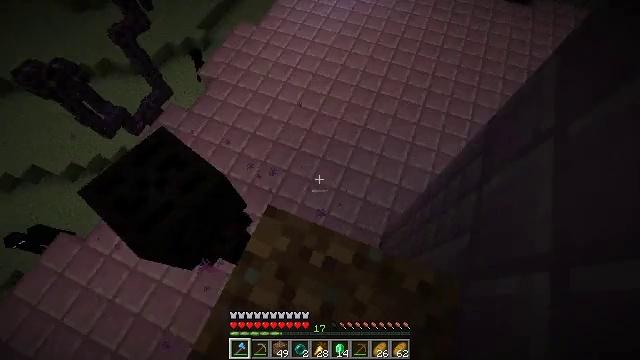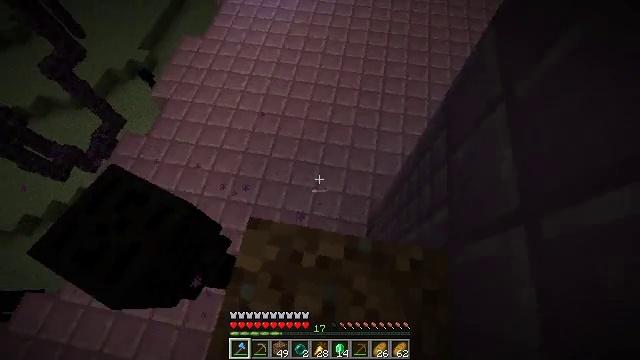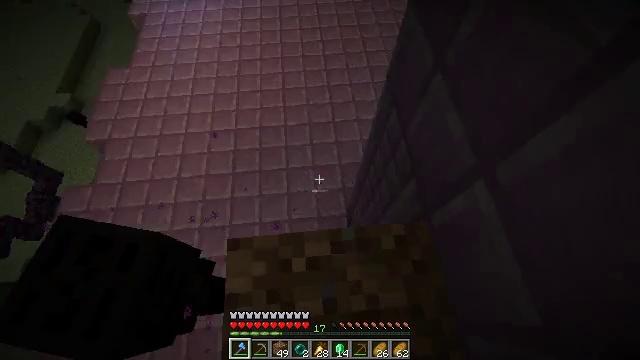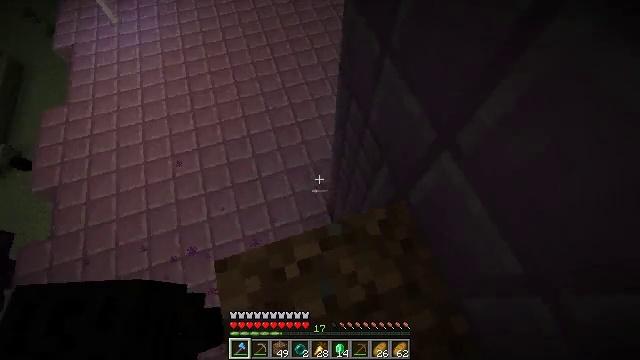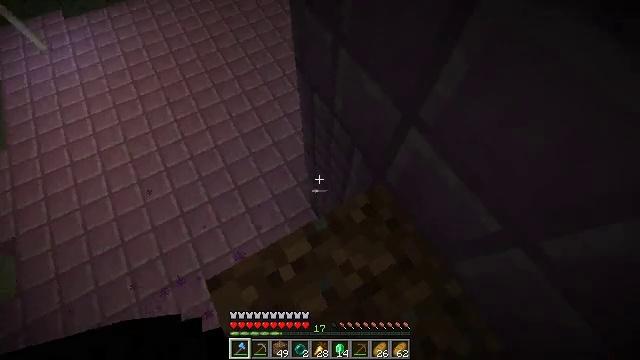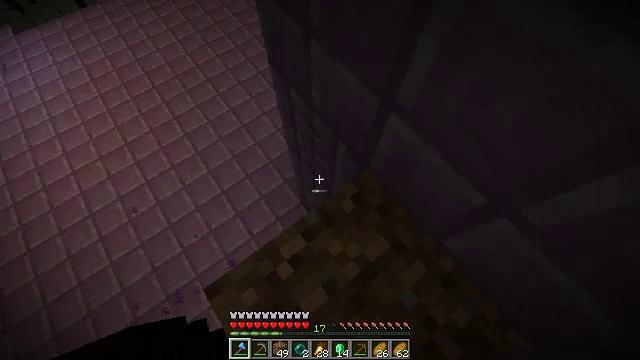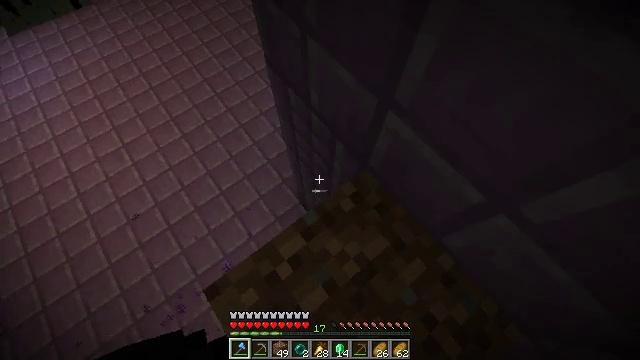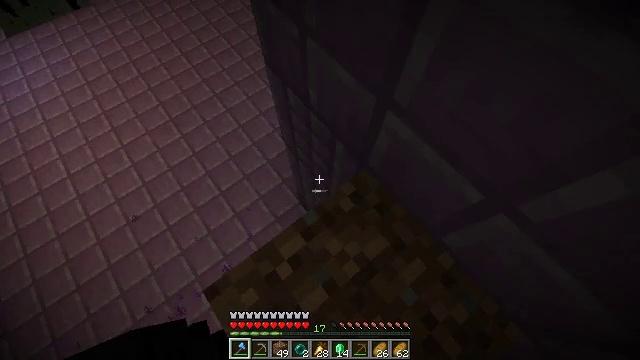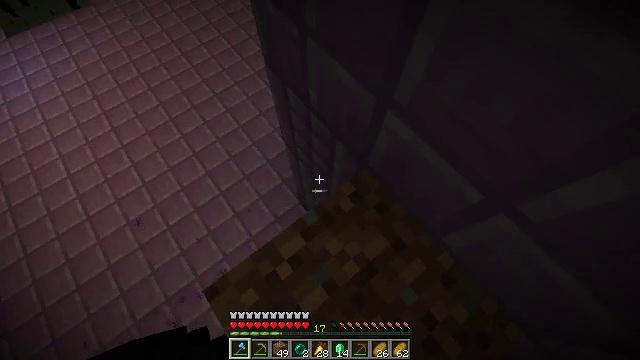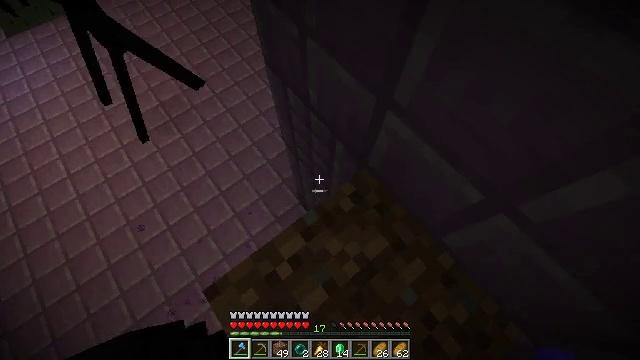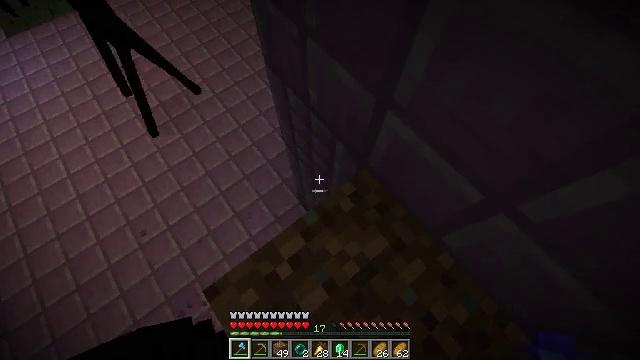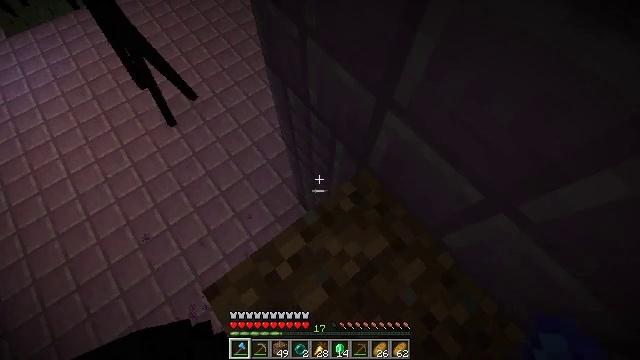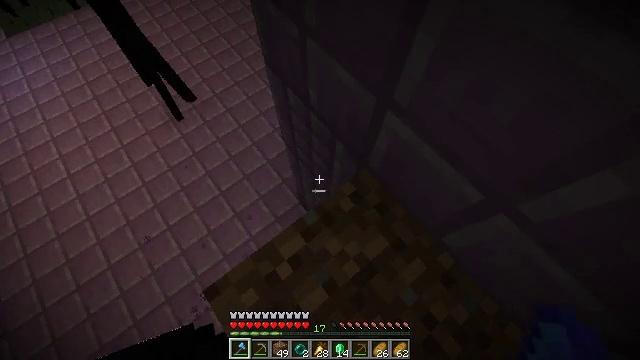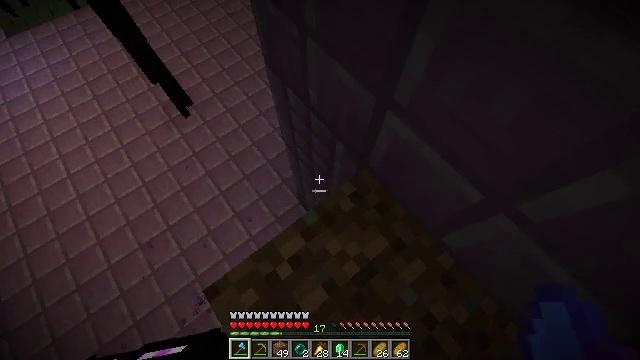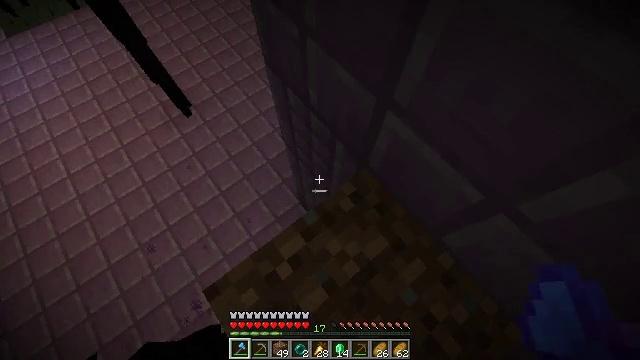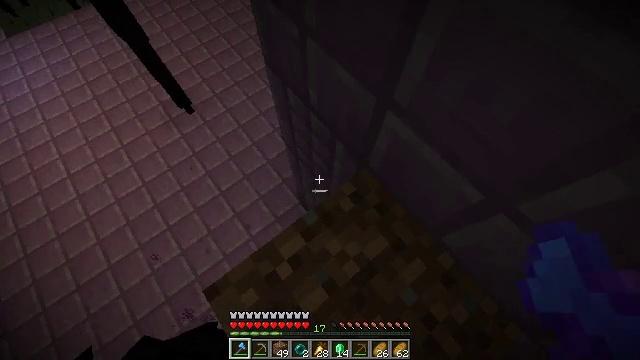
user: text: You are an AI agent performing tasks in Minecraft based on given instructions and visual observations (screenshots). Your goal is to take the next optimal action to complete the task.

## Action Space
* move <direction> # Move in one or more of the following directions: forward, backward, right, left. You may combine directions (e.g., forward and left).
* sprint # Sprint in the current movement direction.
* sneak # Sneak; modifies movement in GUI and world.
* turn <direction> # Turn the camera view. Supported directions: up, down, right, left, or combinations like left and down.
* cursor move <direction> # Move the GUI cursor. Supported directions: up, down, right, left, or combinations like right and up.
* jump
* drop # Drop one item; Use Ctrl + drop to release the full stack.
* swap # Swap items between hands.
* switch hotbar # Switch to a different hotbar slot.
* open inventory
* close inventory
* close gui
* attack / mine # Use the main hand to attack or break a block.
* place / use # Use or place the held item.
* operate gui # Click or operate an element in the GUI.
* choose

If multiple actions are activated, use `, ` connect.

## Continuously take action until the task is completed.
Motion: motion action
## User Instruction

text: Defeat an enderman.
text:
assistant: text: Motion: sneak, turn right
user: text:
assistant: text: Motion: sneak, turn right
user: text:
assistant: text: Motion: sneak, turn right
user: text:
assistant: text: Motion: sneak, turn right
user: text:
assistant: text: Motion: sneak, turn right and down
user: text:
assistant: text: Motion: sneak
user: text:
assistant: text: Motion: sneak
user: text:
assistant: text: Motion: sneak
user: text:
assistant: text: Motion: sneak
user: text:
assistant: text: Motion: sneak
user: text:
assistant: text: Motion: sneak
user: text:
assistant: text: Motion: sneak
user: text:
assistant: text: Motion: sneak
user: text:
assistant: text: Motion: sneak
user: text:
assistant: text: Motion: sneak
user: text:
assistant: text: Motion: sneak
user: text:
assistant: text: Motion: sneak, turn left
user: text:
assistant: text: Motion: sneak, turn left and up
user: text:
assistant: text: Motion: sneak, turn left and up
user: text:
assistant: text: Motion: sneak, turn left and down, attack / mine
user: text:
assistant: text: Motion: sneak, turn up, attack / mine
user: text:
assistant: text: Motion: sneak, turn right
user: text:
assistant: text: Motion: sneak, turn right
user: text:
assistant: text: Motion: sneak, turn right and down
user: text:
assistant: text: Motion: sneak, turn right and down
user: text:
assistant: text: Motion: sneak, turn right and down
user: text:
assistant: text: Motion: sneak
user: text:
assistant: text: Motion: sneak
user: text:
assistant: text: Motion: sneak, turn right
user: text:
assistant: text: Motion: sneak, turn right